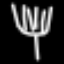
Label: fork